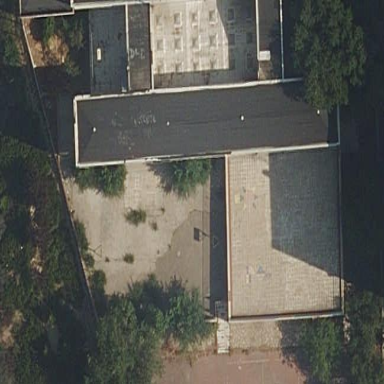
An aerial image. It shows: Social center building.